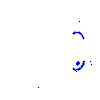
Particle: kaon